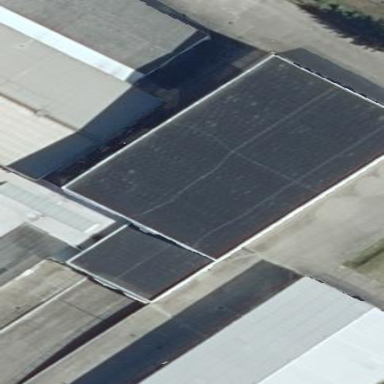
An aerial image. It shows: Industrial building.